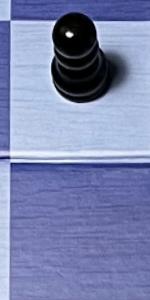
Label: Empty